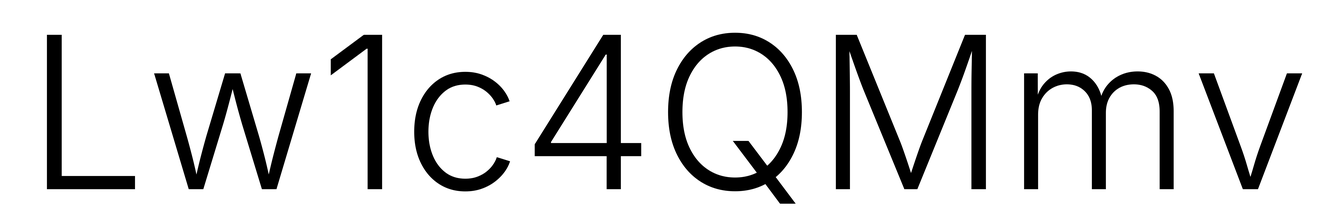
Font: Inter_Light